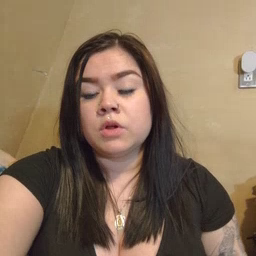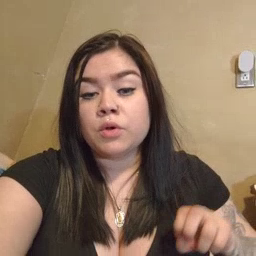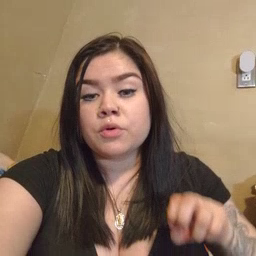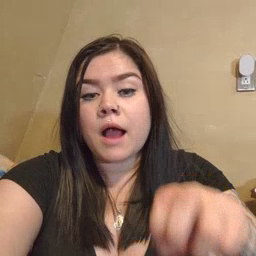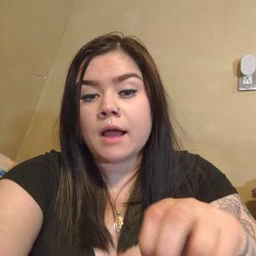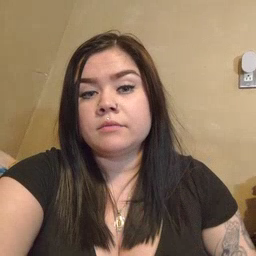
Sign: ride